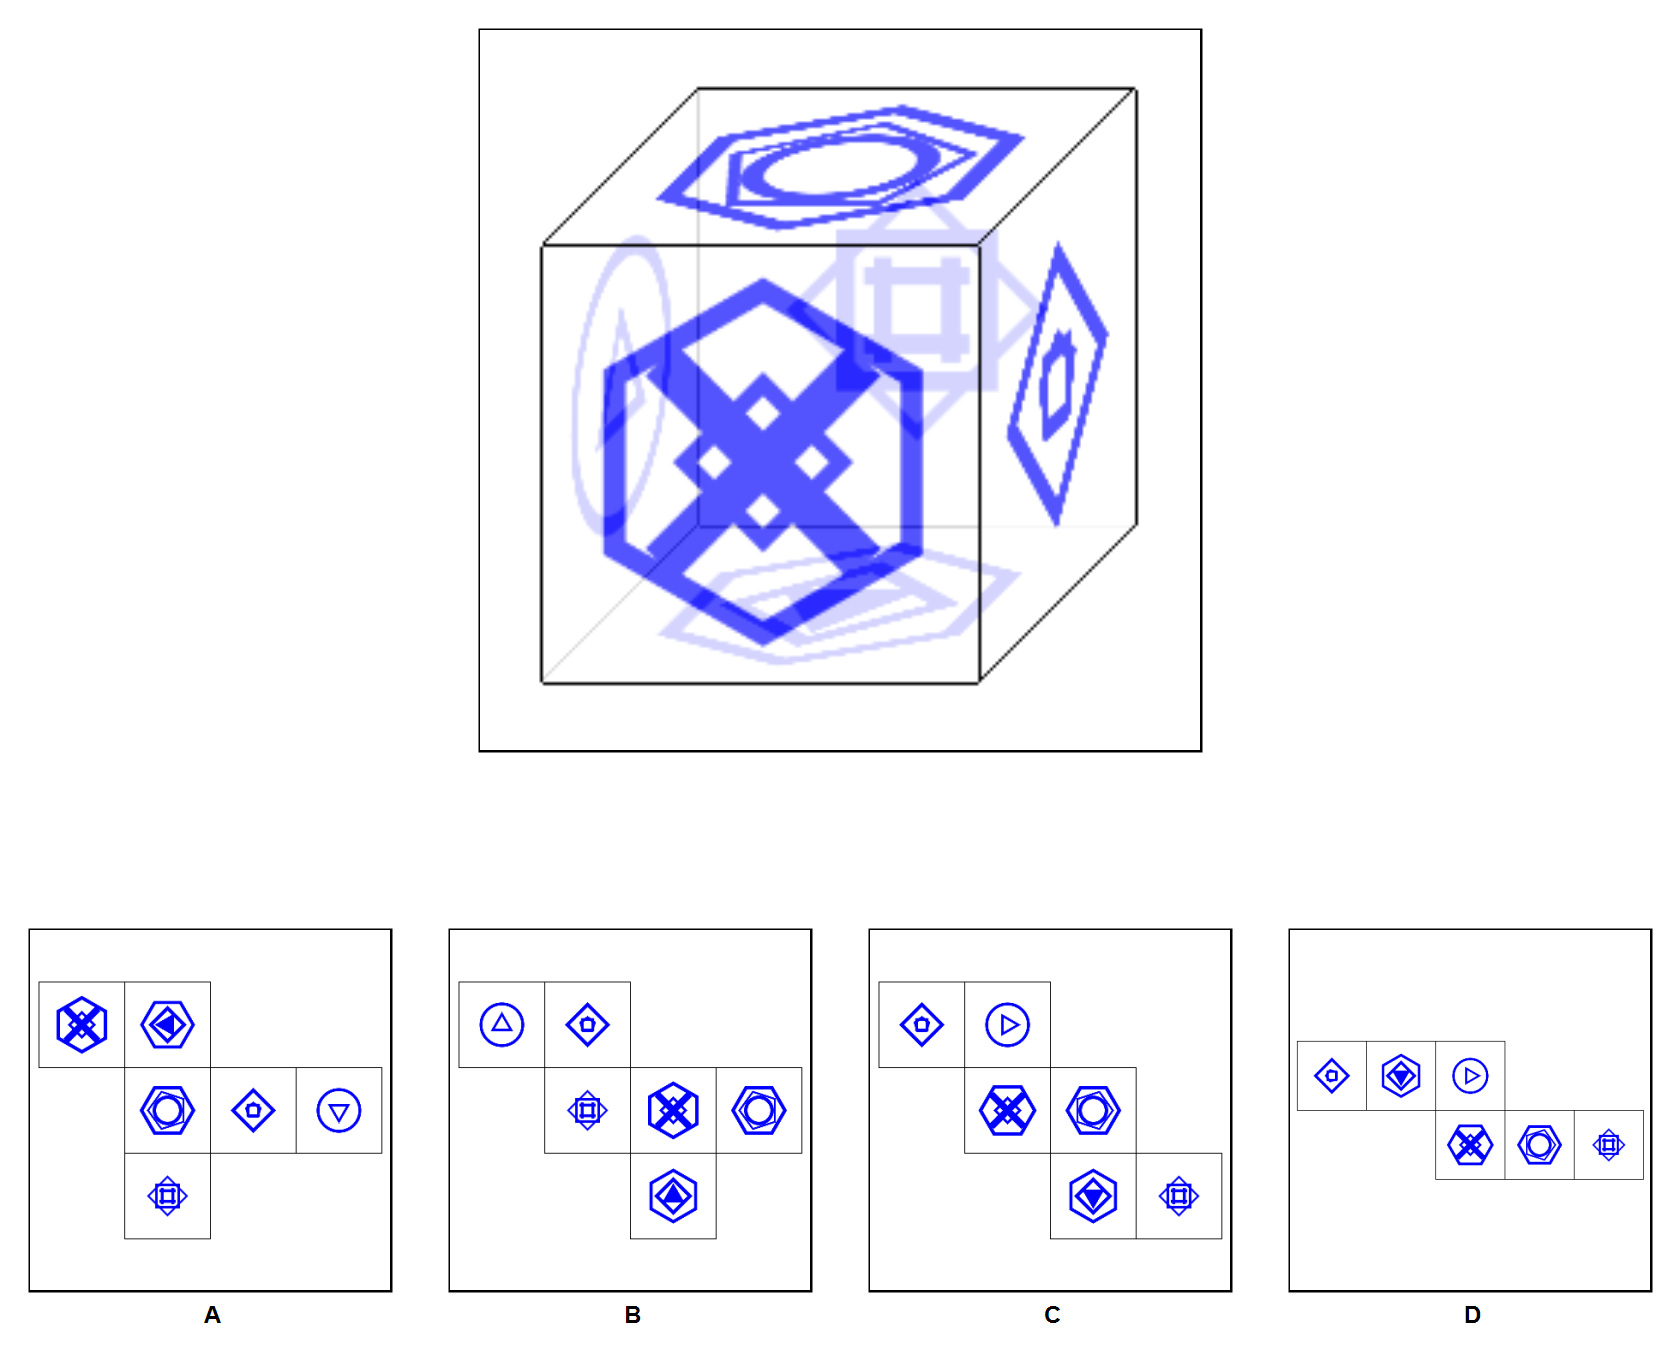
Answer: D